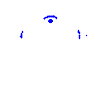
Particle: pion